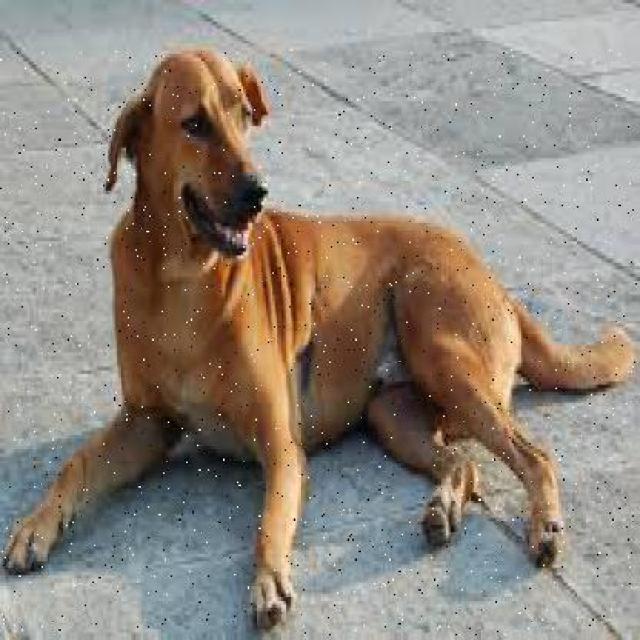
Healthy canine skin — no visible lesions, inflammation, or abnormalities. The skin and coat appear normal.